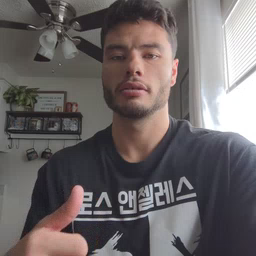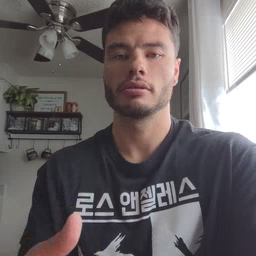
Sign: airplane